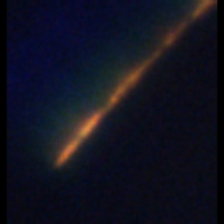
Taxon: Psuedo-nitzschia
Group: Diatoms